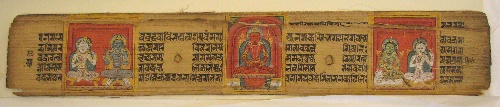
Date: 14th century
Object type: Folio
Classification: Paintings
Medium: Ink and color on palm leaves
Culture: Nepal (Kathmandu Valley)
Dimensions: 2 x 13 3/16 in. (5.1 x 33.5 cm)
Department: Asian Art
Credit line: Rogers Fund, 1955
Accession year: 1955
Repository: Metropolitan Museum of Art, New York, NY
Tags: Deities|Buddhism